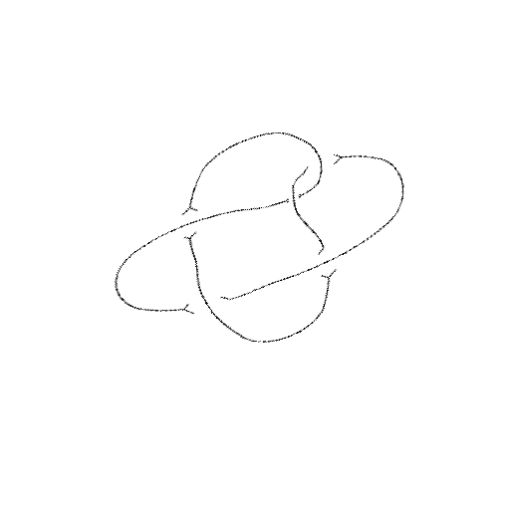
Crossing number: 5